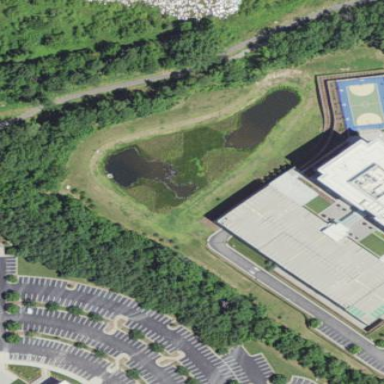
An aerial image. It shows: Stormwater basin filled with water.